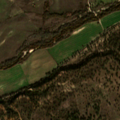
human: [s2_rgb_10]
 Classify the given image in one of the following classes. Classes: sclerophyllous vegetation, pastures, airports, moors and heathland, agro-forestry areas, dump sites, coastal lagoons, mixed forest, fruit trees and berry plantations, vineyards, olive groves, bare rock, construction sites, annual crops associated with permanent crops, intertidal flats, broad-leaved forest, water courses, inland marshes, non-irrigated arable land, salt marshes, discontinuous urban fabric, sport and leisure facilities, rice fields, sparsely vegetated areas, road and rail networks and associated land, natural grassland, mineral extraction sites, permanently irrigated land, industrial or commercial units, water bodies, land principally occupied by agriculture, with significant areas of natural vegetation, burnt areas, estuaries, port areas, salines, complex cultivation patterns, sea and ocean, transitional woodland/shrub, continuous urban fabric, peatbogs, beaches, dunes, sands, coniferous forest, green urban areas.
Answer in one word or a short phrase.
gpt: permanently irrigated land, agro-forestry areas, natural grassland